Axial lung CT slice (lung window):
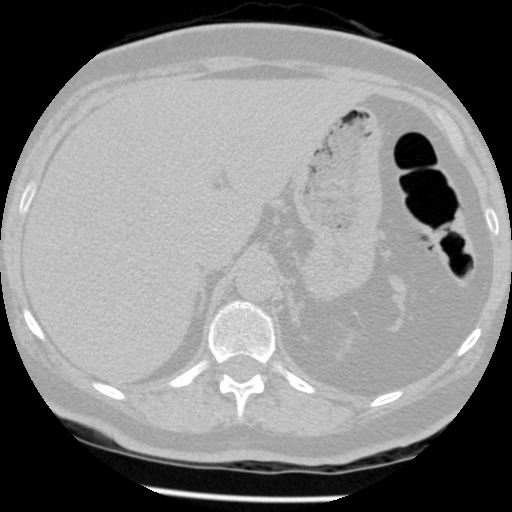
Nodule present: no